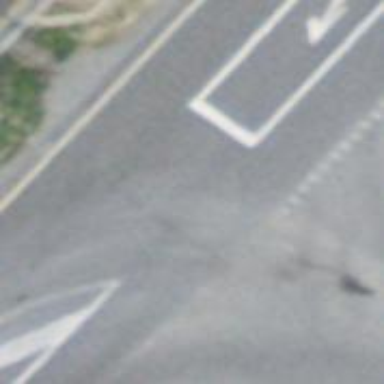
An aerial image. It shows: Asphalt road classified as primary highway.